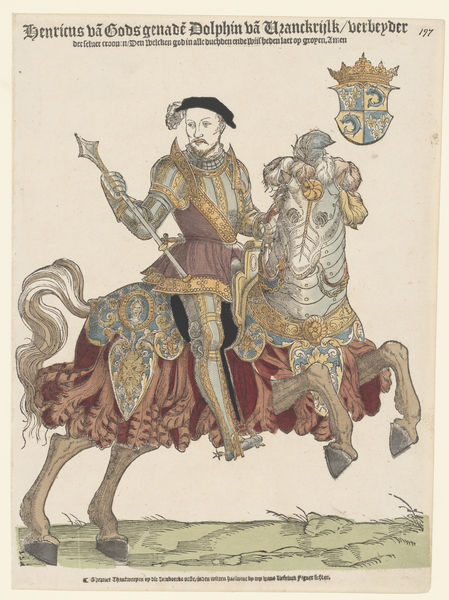
Titel: Portret van Hendrik II van Frankrijk te paard
Künstler: Cornelis Anthonisz.
Standort: Amsterdam
Institution: Rijksmuseum
Schlagwörter: homme, chapeau, rouge, peinture, cheval, épée, bleu, sabots, dessin, couleur, bourgogne, plume, cavalier, chevalier, armure, béret, armoiries, queue, n, galop, fers, queur